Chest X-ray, AP view. Patient: 25 years old, sex F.
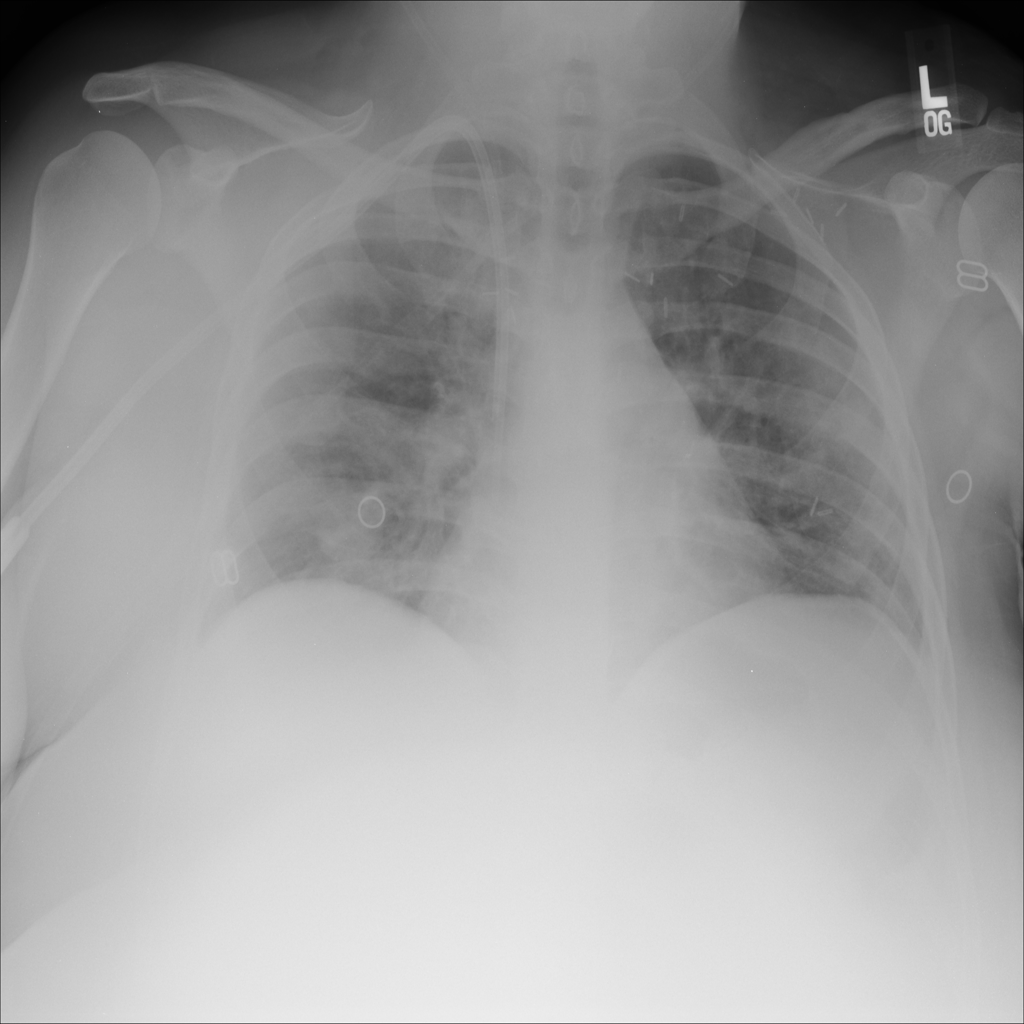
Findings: Atelectasis, Edema, Infiltration, Nodule